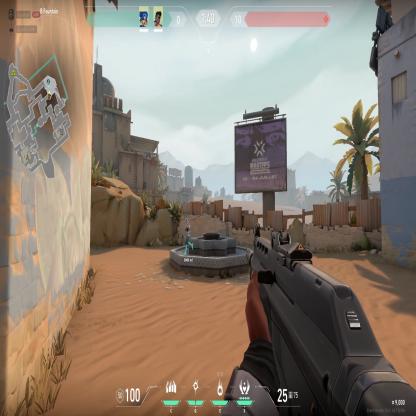
Label: teammate